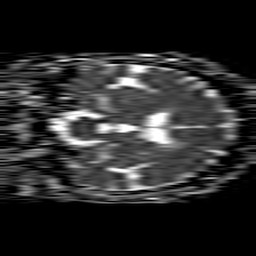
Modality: ADC
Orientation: coronal
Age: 72
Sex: female
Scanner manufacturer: philips
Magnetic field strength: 1.5 T
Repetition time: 4.6 s
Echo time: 0.08517 s